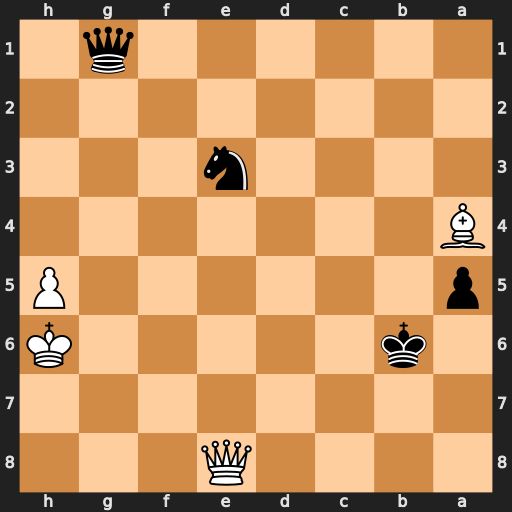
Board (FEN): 4Q3/8/1k5K/p6P/B7/4n3/8/6q1
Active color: b
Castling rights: -
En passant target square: -
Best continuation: Nf5+ Kh7 Qg7#